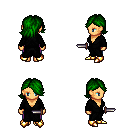
a pixel art fantasy rpg character, female body template, human, tanned skin, gray robe, magenta pants, green swoop hairstyle, gold boots, dagger, four views (front, back, left, right), 2x2 character sprite sheet, small pixel art, hard edges, no anti-aliasing